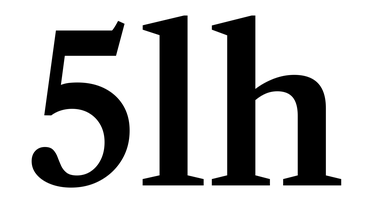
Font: LibreCaslonText_SemiBold